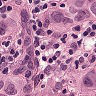
Metastatic tissue present: yes